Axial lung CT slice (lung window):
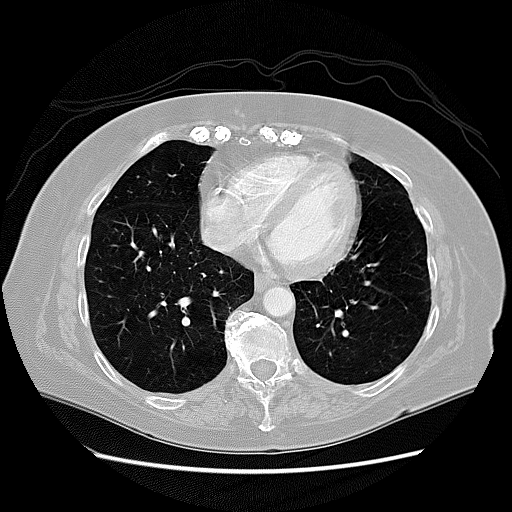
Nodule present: no